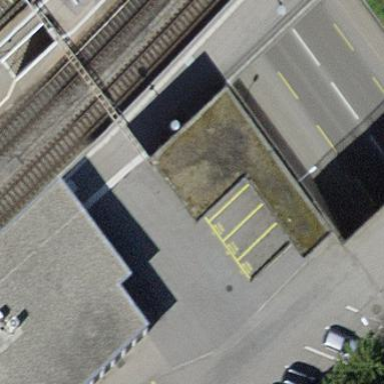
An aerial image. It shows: View of roof of building.